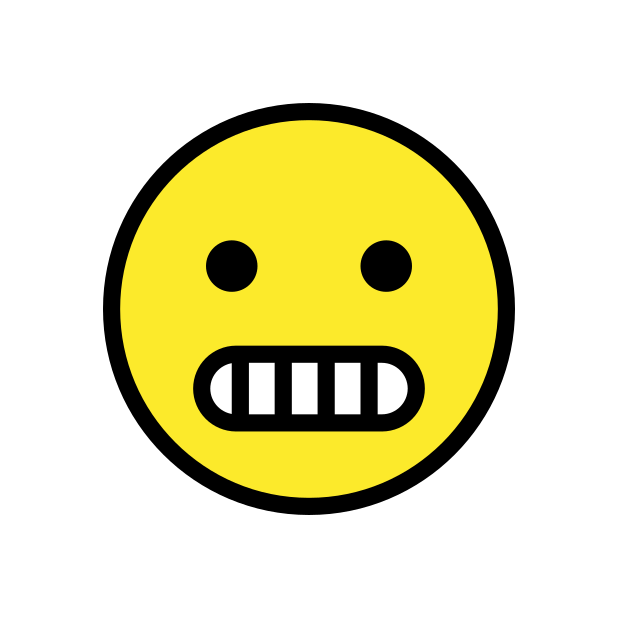
Emoji: 😬
Name: grimacing face
Unicode: 0x1f62c